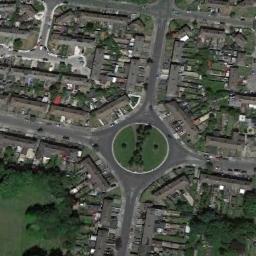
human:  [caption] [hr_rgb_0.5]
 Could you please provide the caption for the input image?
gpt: There are several moving vehicles on the road at the roundabout, And many neatly arranged buildings and some trees and lawns .

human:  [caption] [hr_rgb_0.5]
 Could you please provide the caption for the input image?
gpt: The roundabout is on the grass next to trees and buildings .

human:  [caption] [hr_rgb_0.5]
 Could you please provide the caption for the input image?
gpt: Many buildings of different shapes are around the roundabout .

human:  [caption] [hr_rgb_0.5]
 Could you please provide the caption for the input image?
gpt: The roundabout with four exits and entrances is in the residential area .

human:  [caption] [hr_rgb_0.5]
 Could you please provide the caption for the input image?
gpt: There are many buildings around the roundabout .